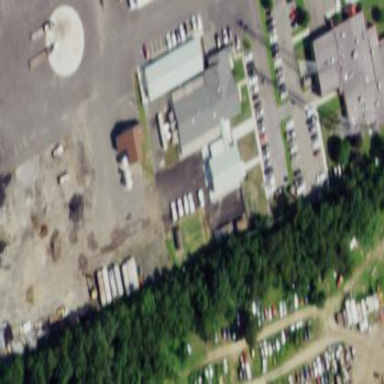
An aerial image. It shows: Animal shelter building.